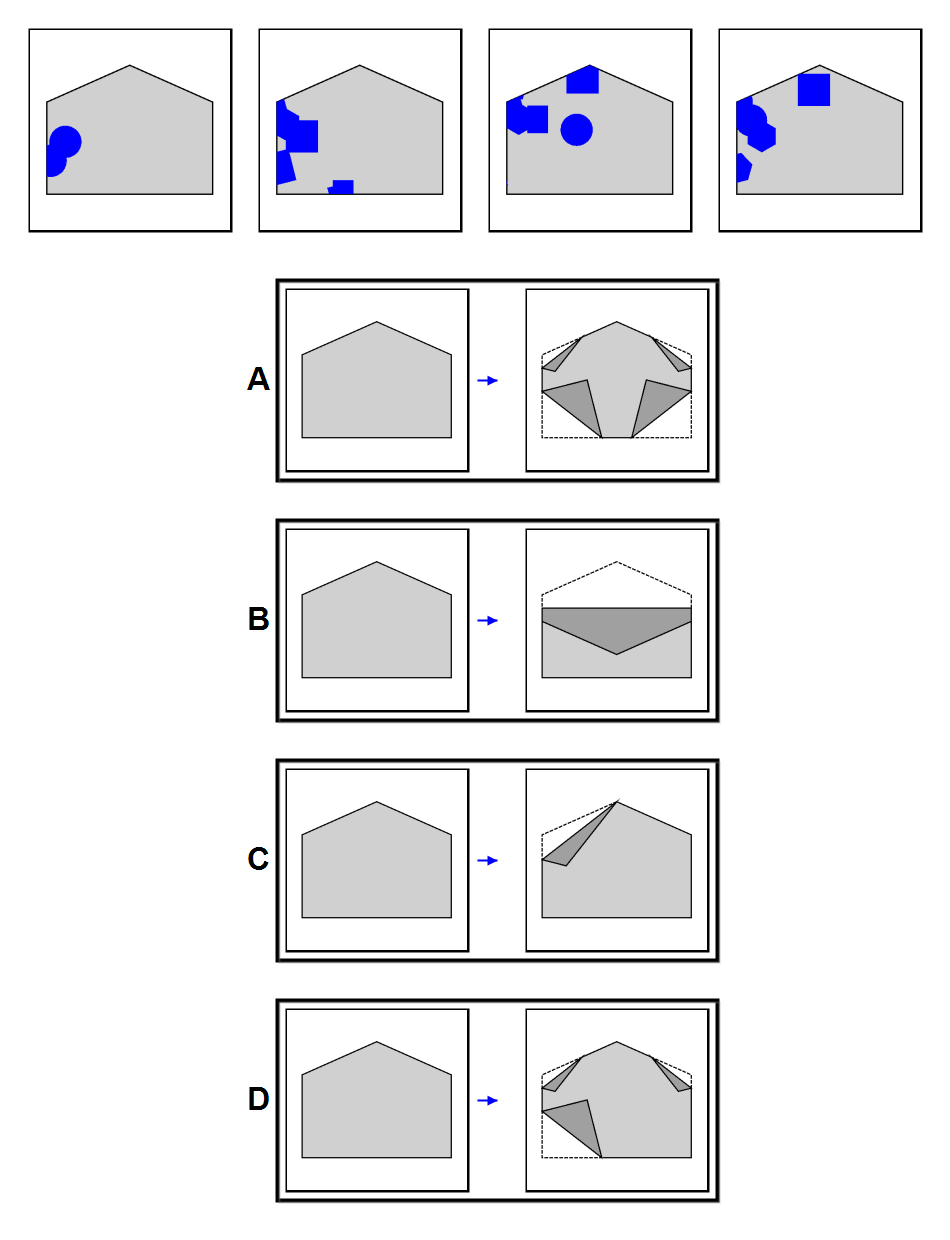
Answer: D